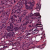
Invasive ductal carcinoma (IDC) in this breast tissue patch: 1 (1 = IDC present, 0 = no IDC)